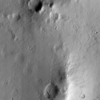
Label: not_dusty